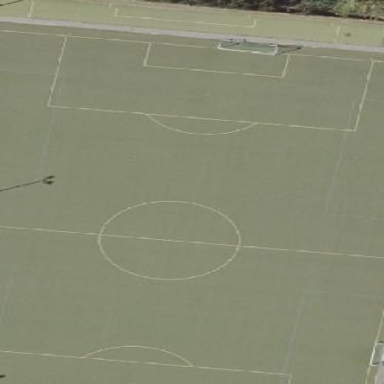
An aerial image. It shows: Artificial turf soccer pitch for leisure activities.